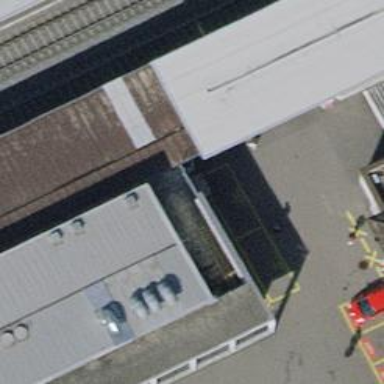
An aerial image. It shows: Steps with paving stones. Ramp is also available.